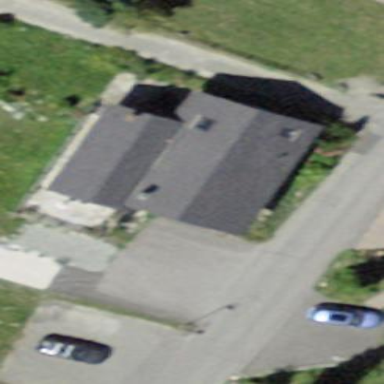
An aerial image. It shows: Chalet building.